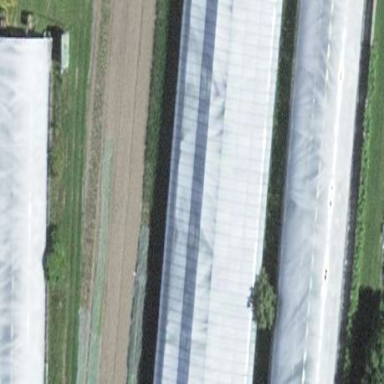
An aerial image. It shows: Greenhouse.